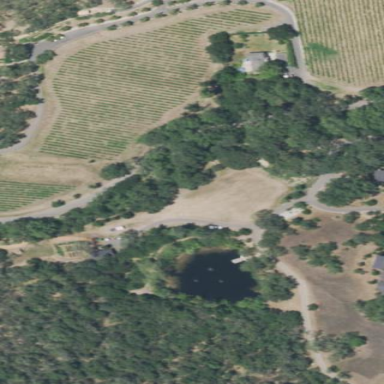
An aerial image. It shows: Vineyard with wine grapes as the crop.